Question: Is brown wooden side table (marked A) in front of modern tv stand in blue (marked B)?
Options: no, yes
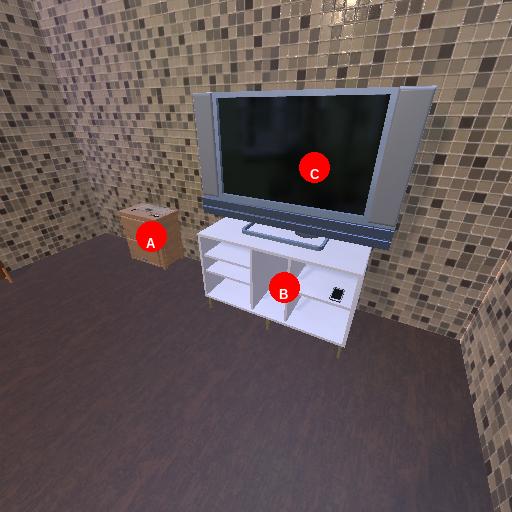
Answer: no